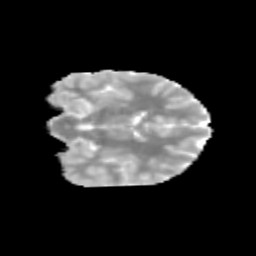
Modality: MD
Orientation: coronal
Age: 14
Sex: female
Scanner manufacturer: siemens
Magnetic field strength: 3 T
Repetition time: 3.8 s
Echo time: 0.07 s